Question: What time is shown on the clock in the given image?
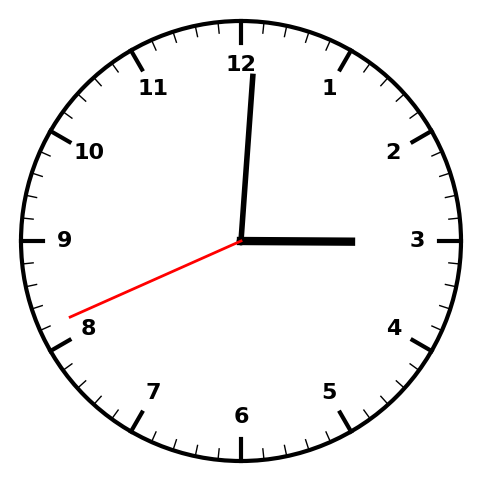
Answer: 03:00:41